Question: '''
Console.Out.WriteLine(111); //<-- '111' is shown in 'Output' window
Console.Error.WriteLine(222); //<-- where I can see '222' within IDE?
'''
'111' successfully shows itself in the Output window (View | Output, ++):

P.S.: The code above works. I can ensure it by doing 'WindowsFormsApplication1.exe >output.txt 2>error.txt' ('output.txt' will contain '111' and 'error.txt' will contain '222'). But the question is about viewing directly from IDE. (If Visual Studio 2015 doesn't allow it at all -- does Visual Studio 2017 fix that?)
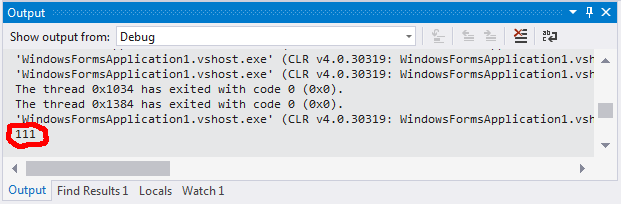
Answer: Hmm, I've found.
The Visual Studio is the thing that blocks stderr from being displayed in the Output window together with stdout.
If you <URL>, it will be displayed in the Output window as well: